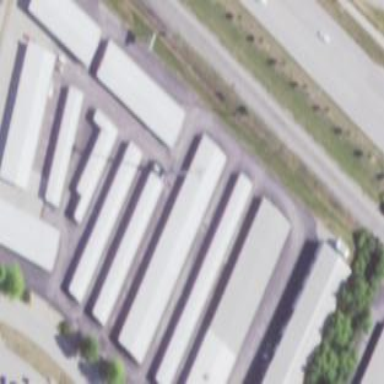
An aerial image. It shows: Building housing storage rental shop.